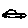
Label: car